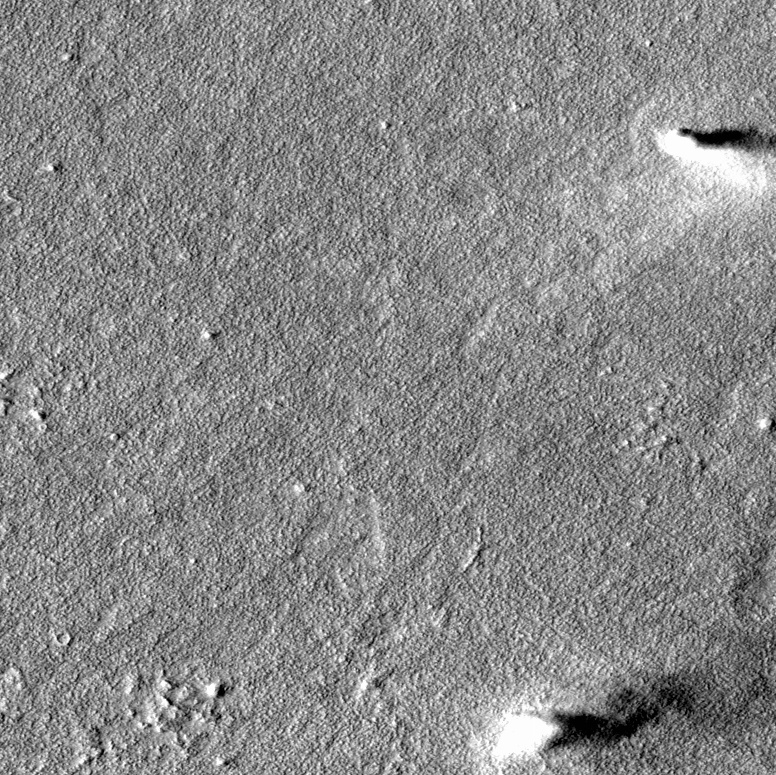
Label: dustdevil, dustdevil